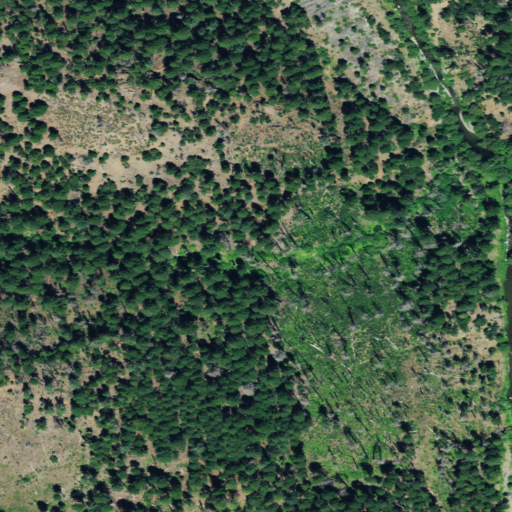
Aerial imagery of valley in California named Negro Gulch containing evergreen forest, shrub, grassland, and open development